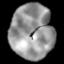
Tissue: lung
Cell type: Epithelial cells
Senescence score: 0.1262
Nuclear area (px): 2310
Mean DAPI intensity: 150.247